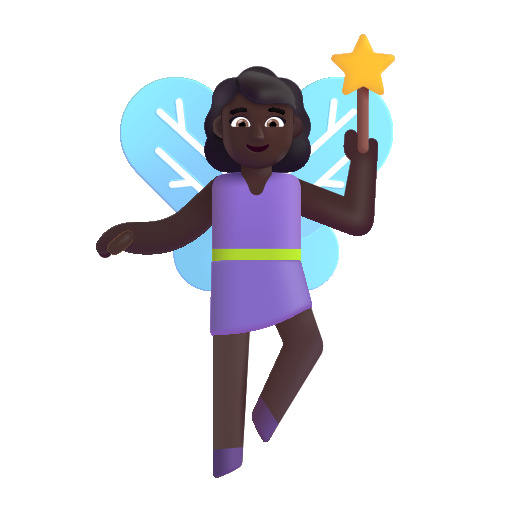
woman fairy color dark